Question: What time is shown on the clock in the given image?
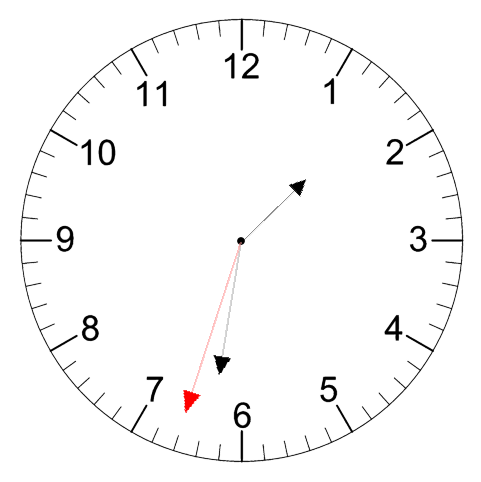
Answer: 01:31:33